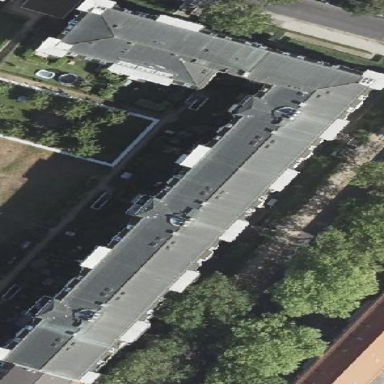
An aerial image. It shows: Apartments building with gambrel-shaped roof.